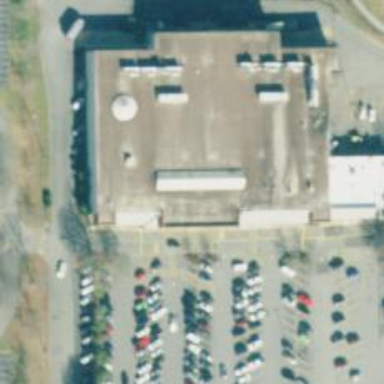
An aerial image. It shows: Supermarket.